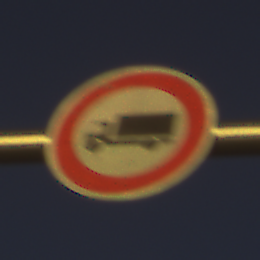
Verkehrszeichen: VerbotFuerKraftfahrzeugeUeberDreiKommaFuenfTonnen
Umgebung: Outdoor, Nature
Tageszeit: SunriseSunset
Wetter: Clear
Licht: Natural
Jahreszeit: NotSpecified
Kontrast: HighContrast